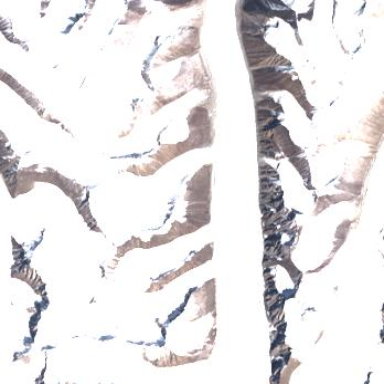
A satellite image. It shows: Stunning view of glacier.